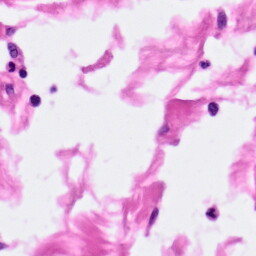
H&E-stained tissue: Pancreatic